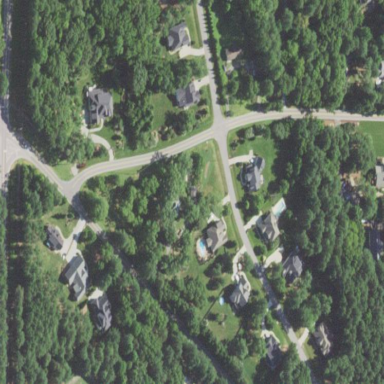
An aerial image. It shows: Residential neighbourhood.